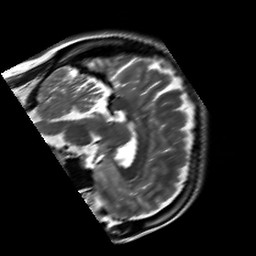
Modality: T2w
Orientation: sagittal
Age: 28
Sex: female
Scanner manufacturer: siemens
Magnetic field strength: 3 T
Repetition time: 7 s
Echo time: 0.09 s